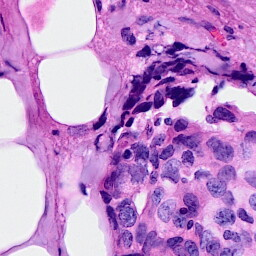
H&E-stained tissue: Breast